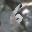
Label: 6